Field crop: maize
Growth stage: 2
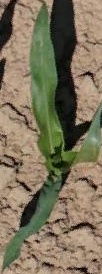
Species: maize